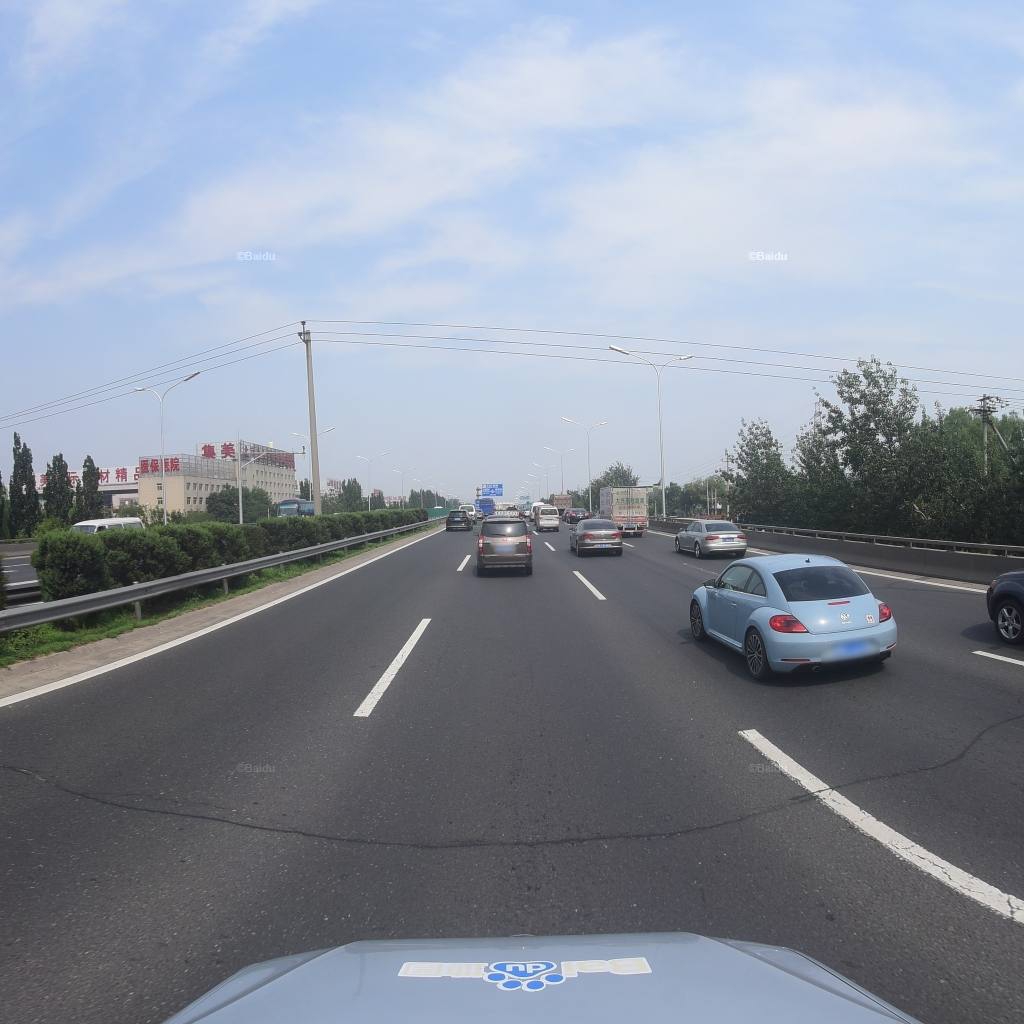
Region: Fengtai
Road damage annotations: transverse patch